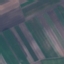
Land use / land cover class: AnnualCrop